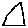
Label: triangle